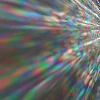
Label: sunburn